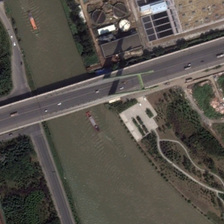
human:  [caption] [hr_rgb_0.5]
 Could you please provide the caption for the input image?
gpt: a bridge is on a river with green trees and several buildings in two sides of it .

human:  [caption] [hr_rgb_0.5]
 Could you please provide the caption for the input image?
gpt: a bridge is on a river with green trees and several buildings in two sides of it .

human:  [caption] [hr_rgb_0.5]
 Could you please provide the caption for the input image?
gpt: a bridge is on a river with green trees and several buildings in two sides of it .

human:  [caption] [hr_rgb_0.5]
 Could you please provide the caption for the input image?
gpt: a bridge is on a river with green trees and several buildings in two sides of it .

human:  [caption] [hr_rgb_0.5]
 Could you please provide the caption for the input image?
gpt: a bridge is on a river with green trees and several buildings in two sides of it .